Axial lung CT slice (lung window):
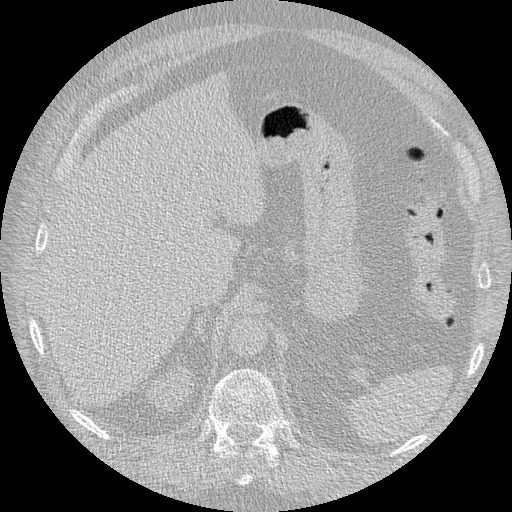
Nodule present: no